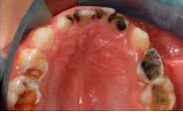
Condition: Caries